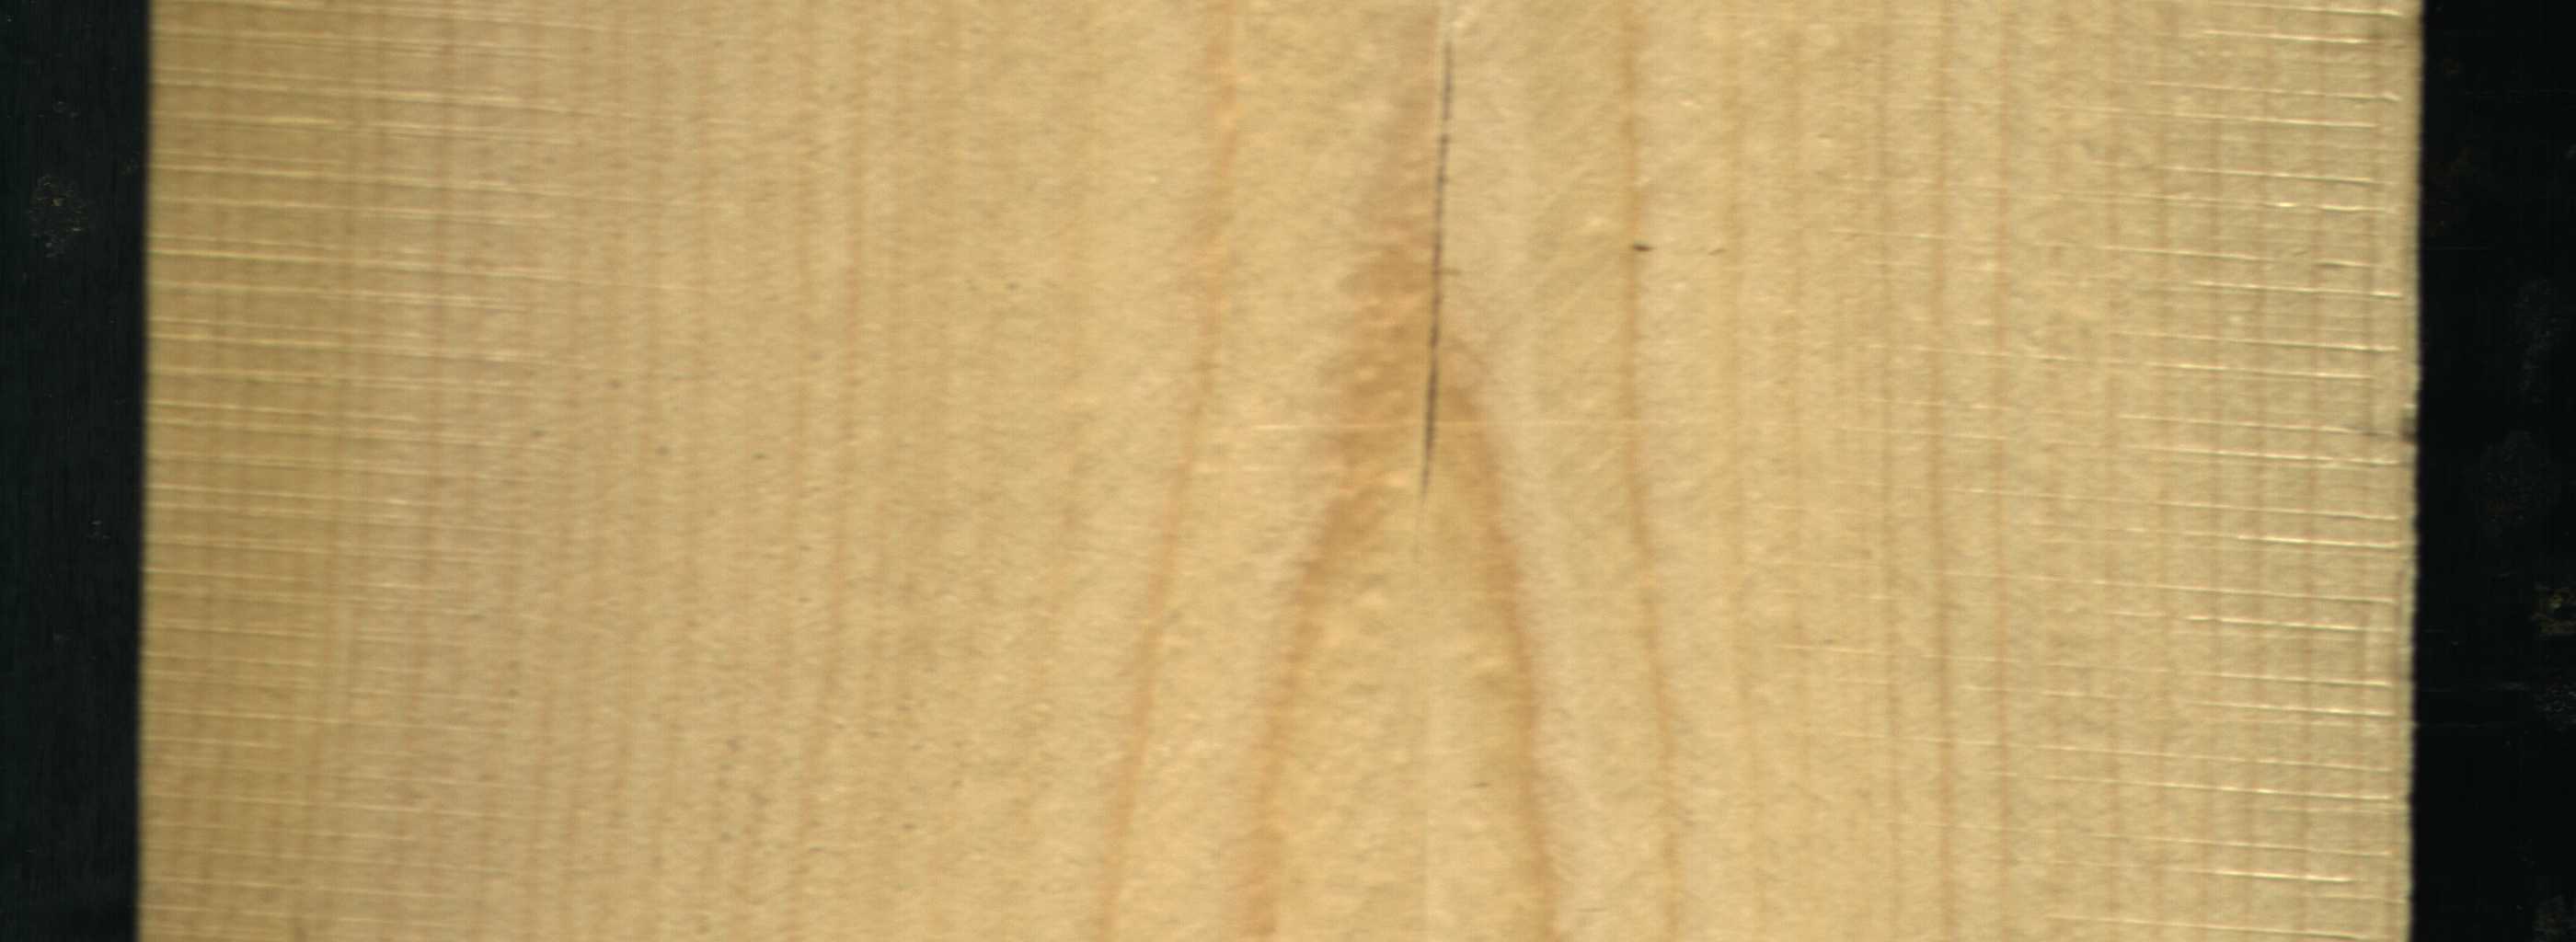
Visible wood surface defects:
Crack